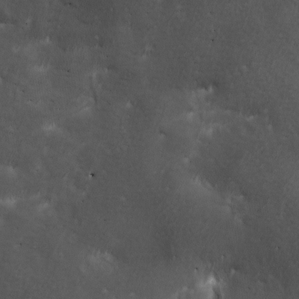
Label: non_frost